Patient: sex F, age 71
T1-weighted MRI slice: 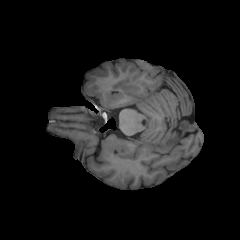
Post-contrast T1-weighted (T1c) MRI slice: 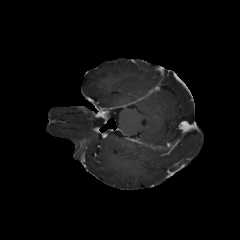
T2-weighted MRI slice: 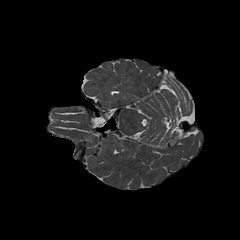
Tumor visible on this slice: no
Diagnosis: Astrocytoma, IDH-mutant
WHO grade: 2